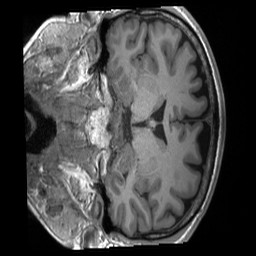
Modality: T1w
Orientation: coronal
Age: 35
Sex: male
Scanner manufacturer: siemens
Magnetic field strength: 3 T
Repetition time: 2.4 s
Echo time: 0.00224 s